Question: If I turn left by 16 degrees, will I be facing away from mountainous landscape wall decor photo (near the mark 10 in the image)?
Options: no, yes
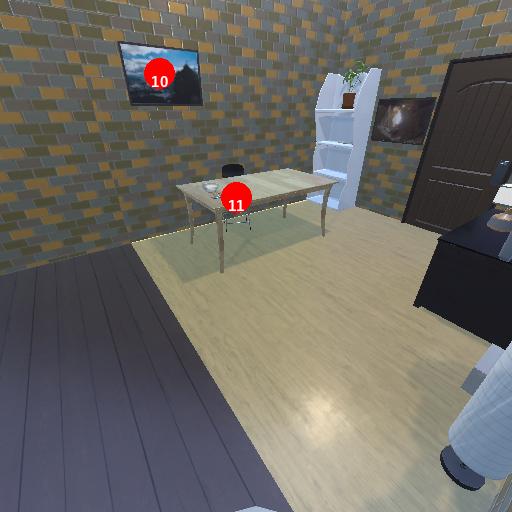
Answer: no